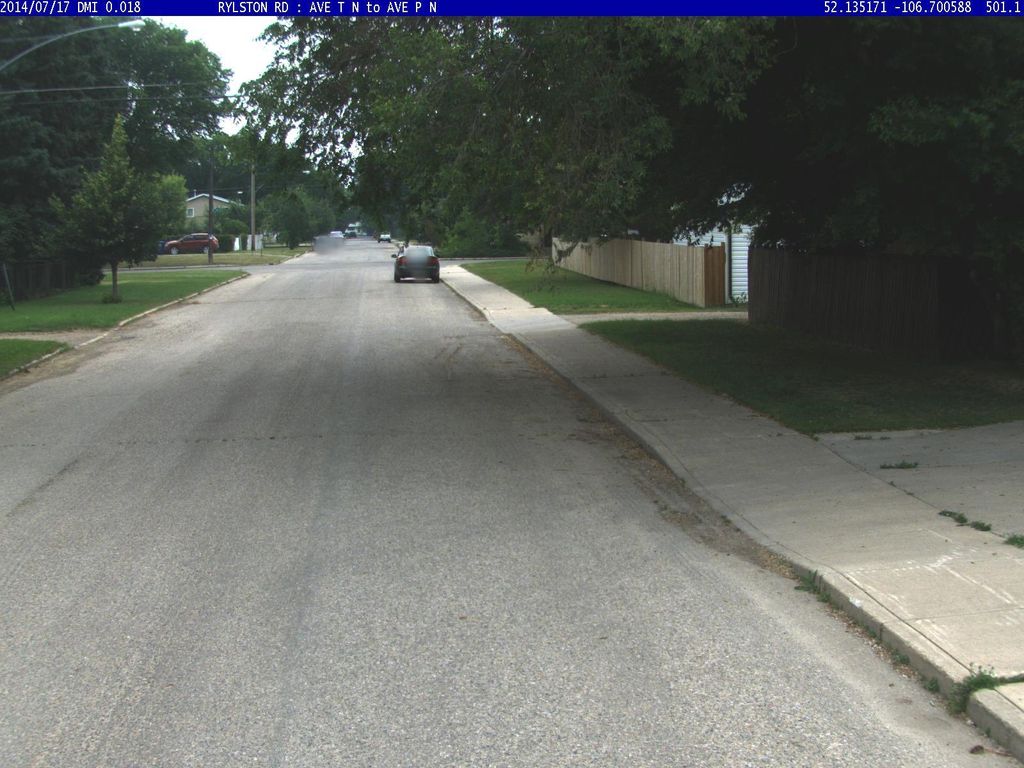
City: saskatoon